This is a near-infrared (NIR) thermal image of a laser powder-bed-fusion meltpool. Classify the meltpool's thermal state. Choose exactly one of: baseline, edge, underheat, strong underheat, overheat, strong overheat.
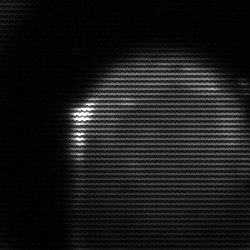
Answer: edge